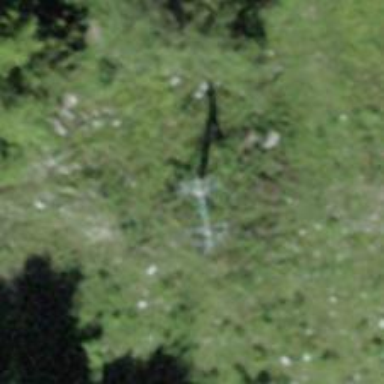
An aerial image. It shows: Pylon for aerialway.